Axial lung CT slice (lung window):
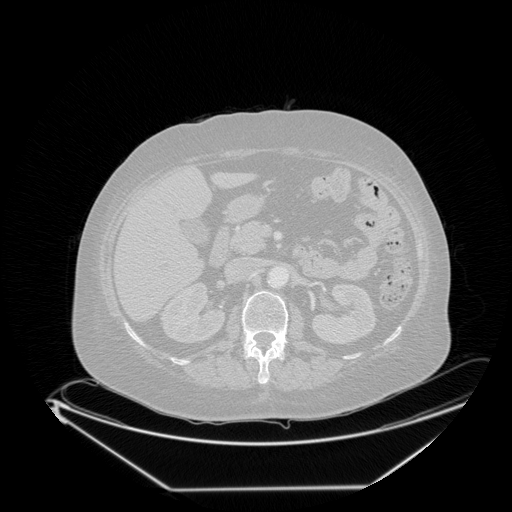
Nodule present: no